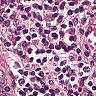
Metastatic tissue present: no